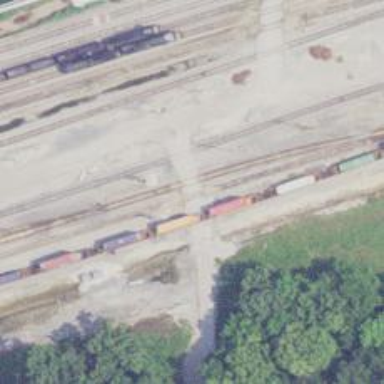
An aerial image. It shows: Level crossing along the railway.